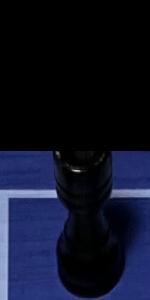
Label: Rook_Black